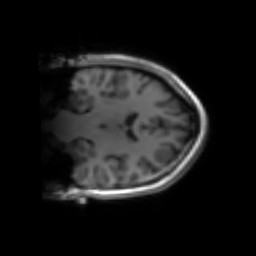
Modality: inplaneT1
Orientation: coronal
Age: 22
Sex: female
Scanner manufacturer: siemens
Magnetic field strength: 3 T
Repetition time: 1.2 s
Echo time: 0.00251 s